Field crop: tomato
Growth stage: 1
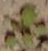
Species: solanum